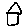
Label: house